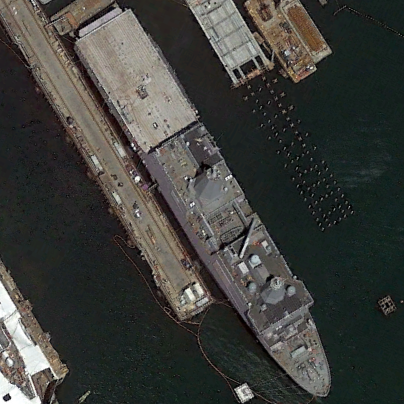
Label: combat